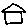
Label: house